Interaction volume radius: 10 \u00c5
Interaction volume height: 45 \u00c5
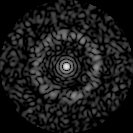
Disorder parameter: 0.8391